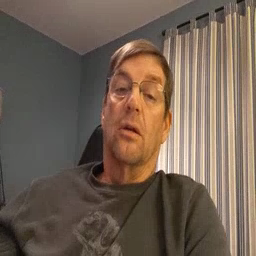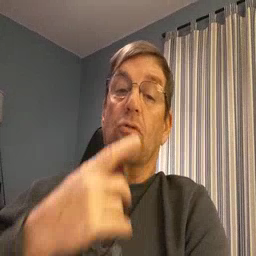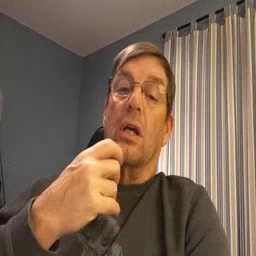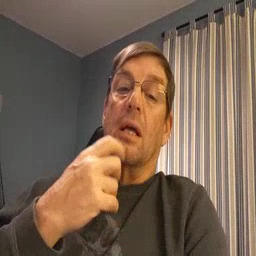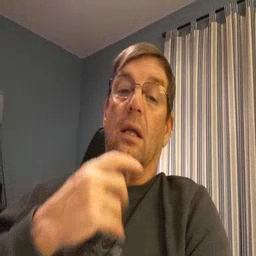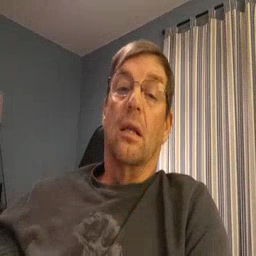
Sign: red